Field crop: maize
Growth stage: 1
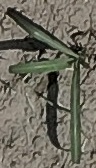
Species: sorghum